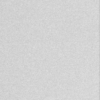
Label: dusty